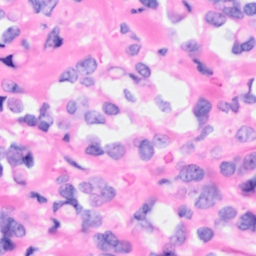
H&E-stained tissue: Breast